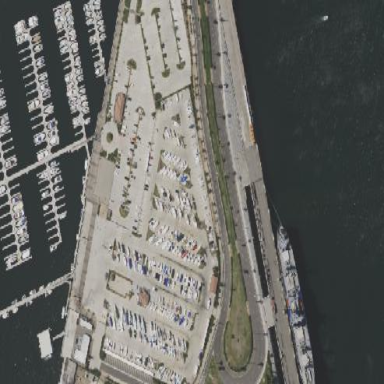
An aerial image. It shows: Boat storage facility.